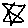
Label: star